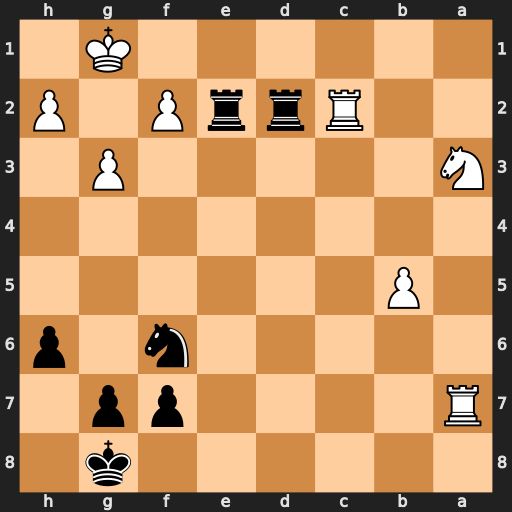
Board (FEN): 6k1/R4pp1/5n1p/1P6/8/N5P1/2RrrP1P/6K1
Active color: b
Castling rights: -
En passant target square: -
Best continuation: Rxc2 Nxc2 Rxc2